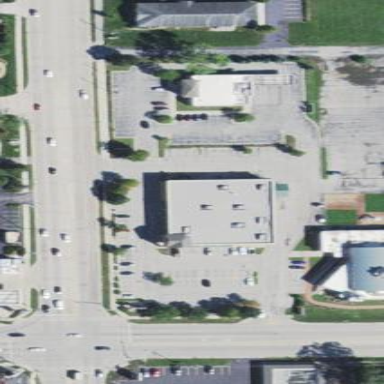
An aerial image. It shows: Retail area.